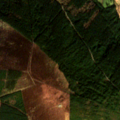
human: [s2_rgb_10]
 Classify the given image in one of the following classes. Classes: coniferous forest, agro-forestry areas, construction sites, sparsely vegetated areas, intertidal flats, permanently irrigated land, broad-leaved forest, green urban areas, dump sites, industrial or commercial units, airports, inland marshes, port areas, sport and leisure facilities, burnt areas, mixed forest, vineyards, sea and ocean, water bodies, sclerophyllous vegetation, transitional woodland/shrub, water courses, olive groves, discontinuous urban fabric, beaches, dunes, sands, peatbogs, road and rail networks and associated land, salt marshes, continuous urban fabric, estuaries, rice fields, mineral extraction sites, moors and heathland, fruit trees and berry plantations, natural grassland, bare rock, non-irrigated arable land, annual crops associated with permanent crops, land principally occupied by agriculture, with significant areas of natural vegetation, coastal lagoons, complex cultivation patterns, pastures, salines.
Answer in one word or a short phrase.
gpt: coniferous forest, mixed forest, moors and heathland